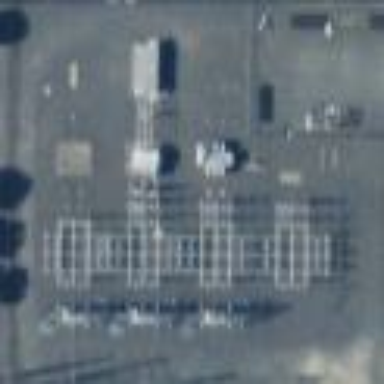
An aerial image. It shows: Distribution-level power substation.